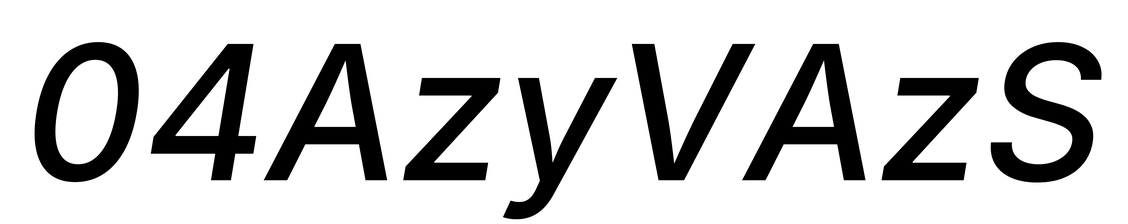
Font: Inter-Italic_Medium_Italic